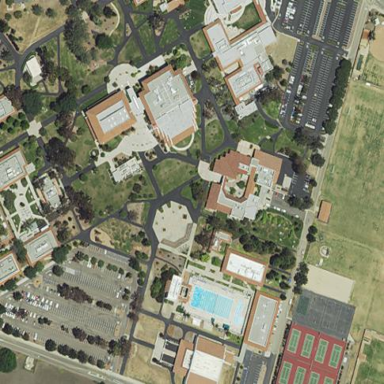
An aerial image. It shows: College or university.